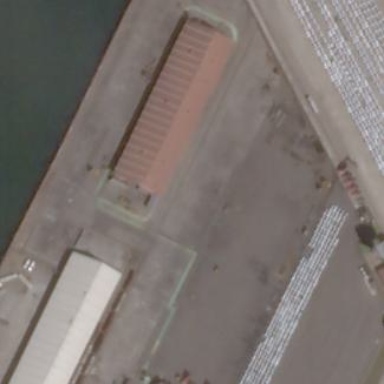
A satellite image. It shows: Industrial building.